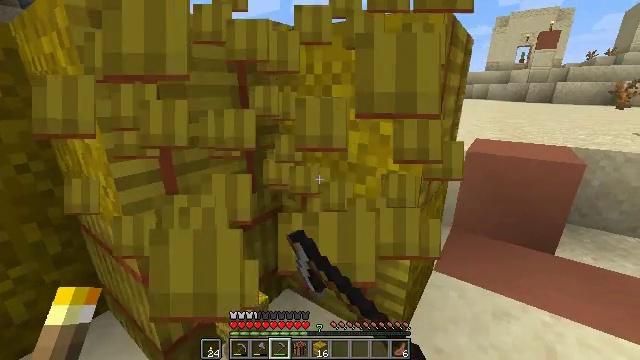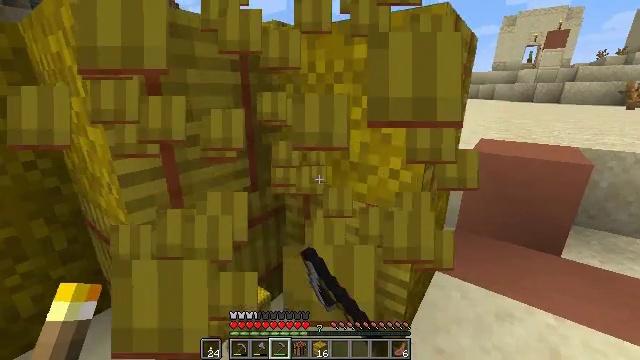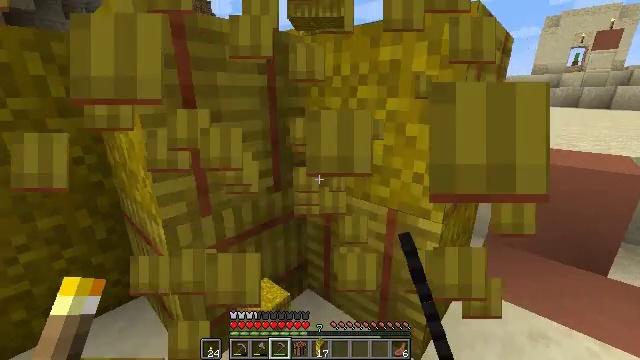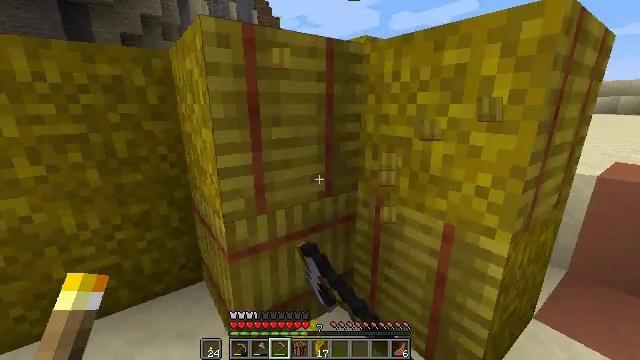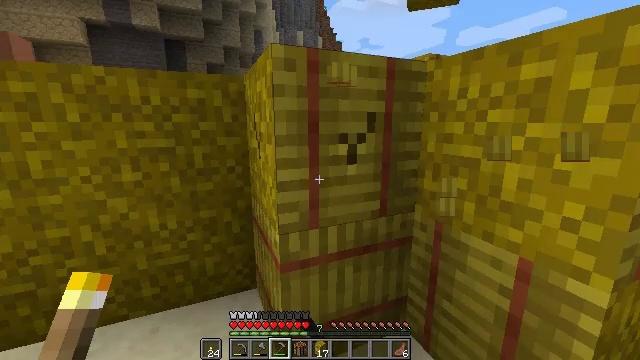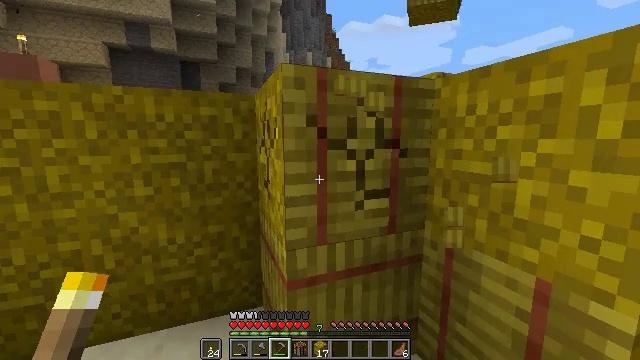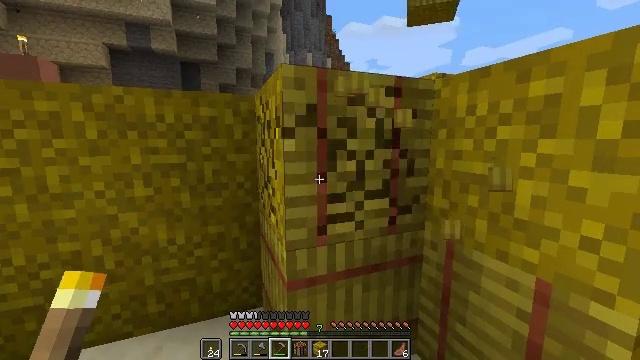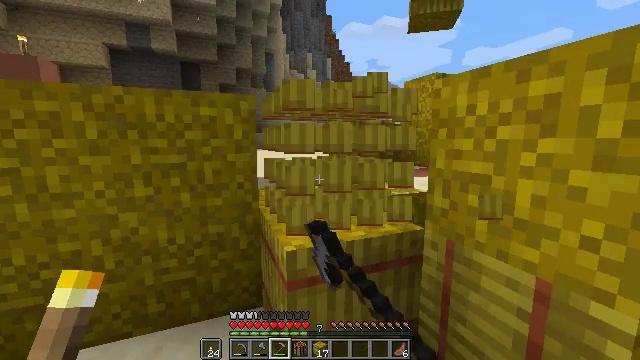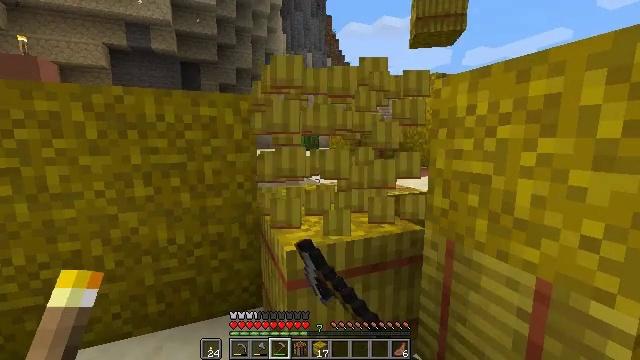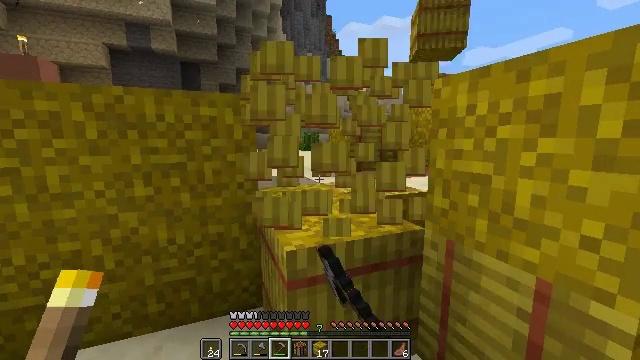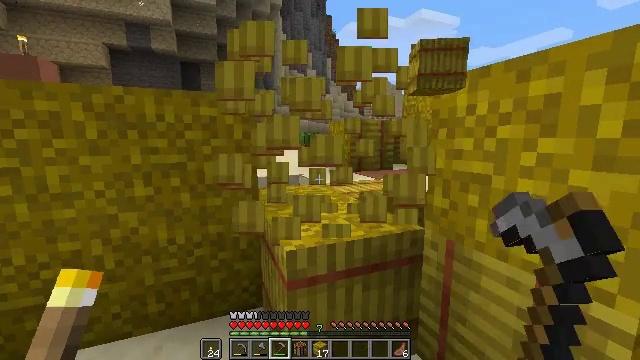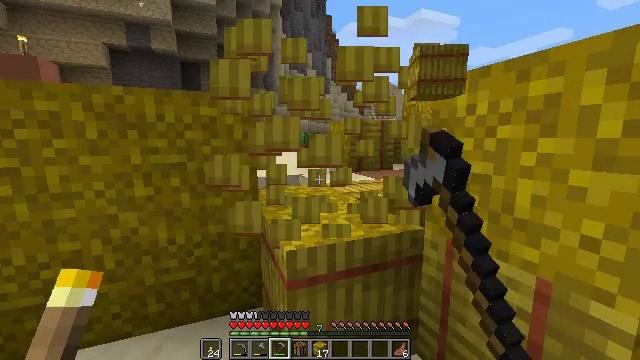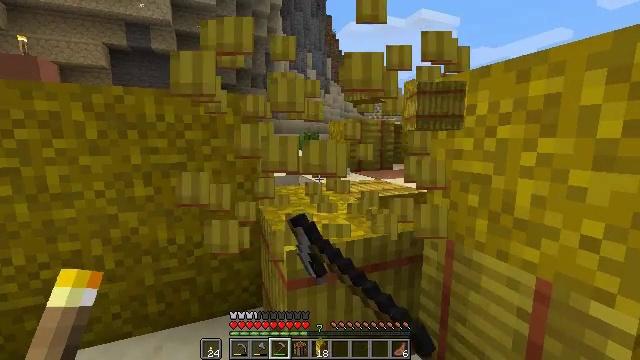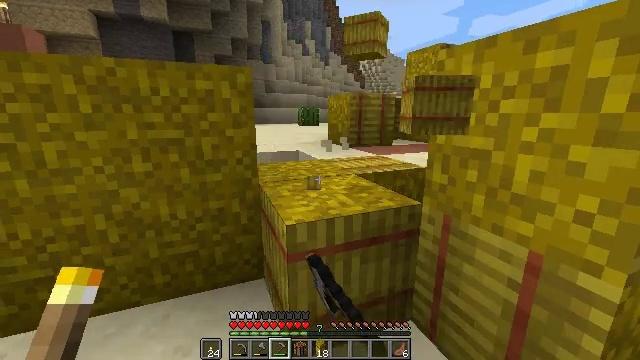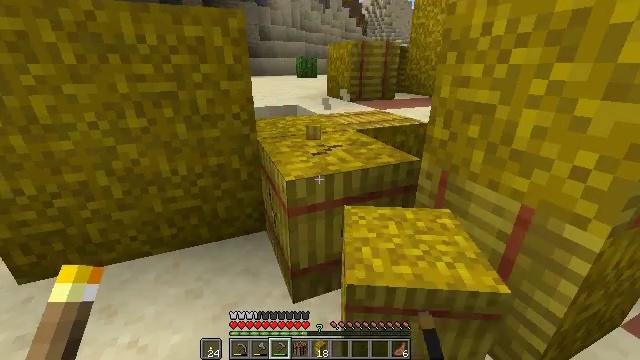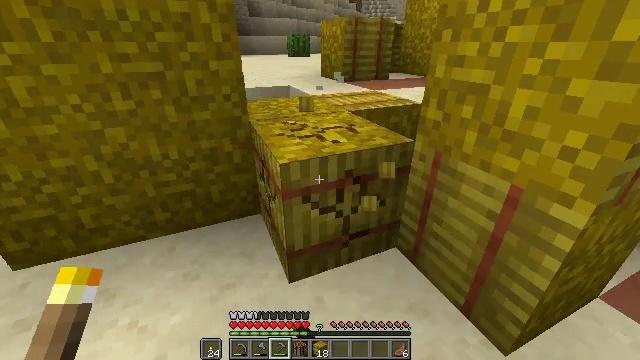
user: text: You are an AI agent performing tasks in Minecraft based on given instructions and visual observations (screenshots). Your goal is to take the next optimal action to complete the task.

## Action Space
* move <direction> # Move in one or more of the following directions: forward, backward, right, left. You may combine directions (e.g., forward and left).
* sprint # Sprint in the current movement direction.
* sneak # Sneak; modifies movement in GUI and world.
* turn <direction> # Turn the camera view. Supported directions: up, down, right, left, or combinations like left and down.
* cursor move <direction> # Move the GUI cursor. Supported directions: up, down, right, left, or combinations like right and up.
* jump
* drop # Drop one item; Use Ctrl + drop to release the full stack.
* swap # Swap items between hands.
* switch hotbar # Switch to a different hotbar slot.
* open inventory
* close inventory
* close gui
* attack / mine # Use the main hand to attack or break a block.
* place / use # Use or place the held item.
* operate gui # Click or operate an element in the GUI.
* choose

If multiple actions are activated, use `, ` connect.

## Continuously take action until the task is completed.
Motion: motion action
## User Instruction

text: Gather hay blocks from the farm.
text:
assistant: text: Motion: turn left, attack / mine
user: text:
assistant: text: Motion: turn left, attack / mine
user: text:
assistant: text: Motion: turn left and up, attack / mine
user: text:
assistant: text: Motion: turn left and up, attack / mine
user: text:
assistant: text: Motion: turn left and up, attack / mine
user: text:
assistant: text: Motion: attack / mine
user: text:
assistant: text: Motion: attack / mine
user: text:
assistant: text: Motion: attack / mine
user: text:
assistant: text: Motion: attack / mine
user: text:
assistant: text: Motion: attack / mine
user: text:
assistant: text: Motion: attack / mine
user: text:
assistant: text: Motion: attack / mine
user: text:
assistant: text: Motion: turn down, attack / mine
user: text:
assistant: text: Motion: turn down, attack / mine
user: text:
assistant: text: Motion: turn right and down, attack / mine
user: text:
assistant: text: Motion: attack / mine
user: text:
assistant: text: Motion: attack / mine
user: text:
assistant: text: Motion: attack / mine
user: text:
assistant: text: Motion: attack / mine
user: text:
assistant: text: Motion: attack / mine
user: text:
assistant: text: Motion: move forward and move left, turn left, attack / mine
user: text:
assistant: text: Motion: move forward and move left, turn left and up, attack / mine
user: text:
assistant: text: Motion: move forward and move left, turn left and up, attack / mine
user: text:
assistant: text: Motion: move forward and move left, turn up, attack / mine
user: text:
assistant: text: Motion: move forward and move left, turn right and up, attack / mine
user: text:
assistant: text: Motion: move forward and move left, turn right, attack / mine
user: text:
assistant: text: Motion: attack / mine
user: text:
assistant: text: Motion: attack / mine
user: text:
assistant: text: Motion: attack / mine
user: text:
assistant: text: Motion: attack / mine